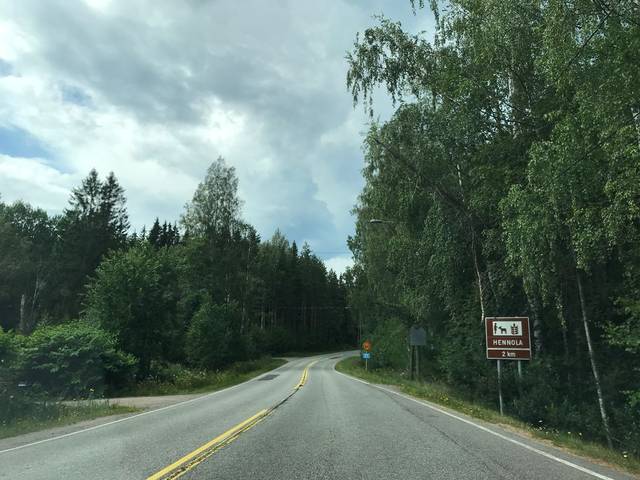
Region: Finland
Coordinates: 60.372, 24.373